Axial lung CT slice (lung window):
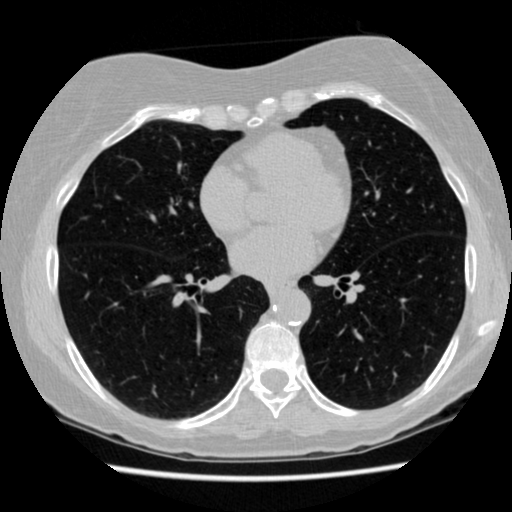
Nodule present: no